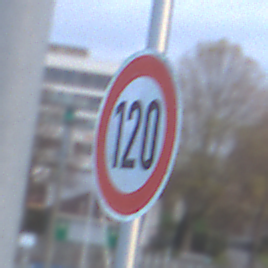
Verkehrszeichen: Geschwindigkeit120
Umgebung: Outdoor, Suburban
Tageszeit: SunriseSunset
Wetter: PartlyCloudy
Licht: Natural
Jahreszeit: NotSpecified
Kontrast: LowContrast